Field crop: maize
Growth stage: 1
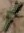
Species: atriplex